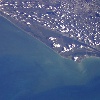
Label: water